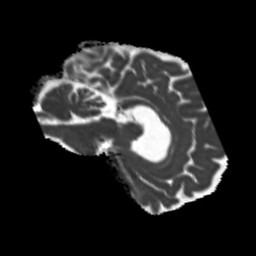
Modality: MD
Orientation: sagittal
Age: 56
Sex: male
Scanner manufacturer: siemens
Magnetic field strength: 3 T
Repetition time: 5.25 s
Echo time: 0.08 s